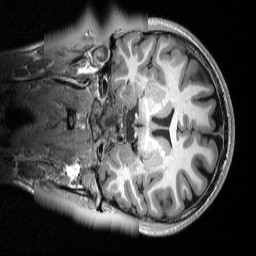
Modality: T1w
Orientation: coronal